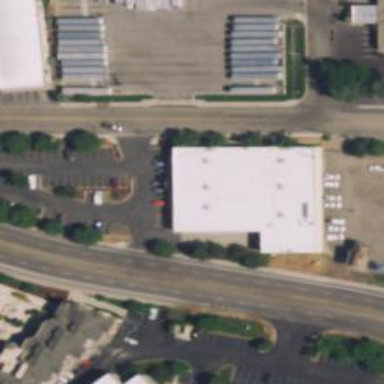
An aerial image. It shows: Wholesale shop located inside building.